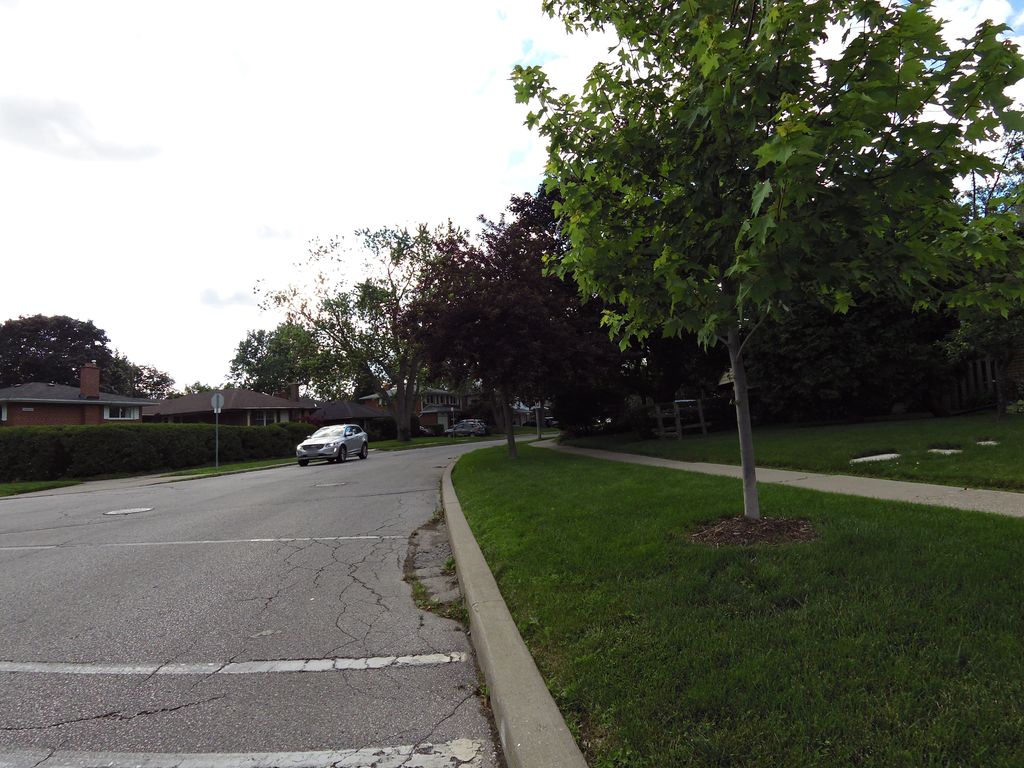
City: toronto